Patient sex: M
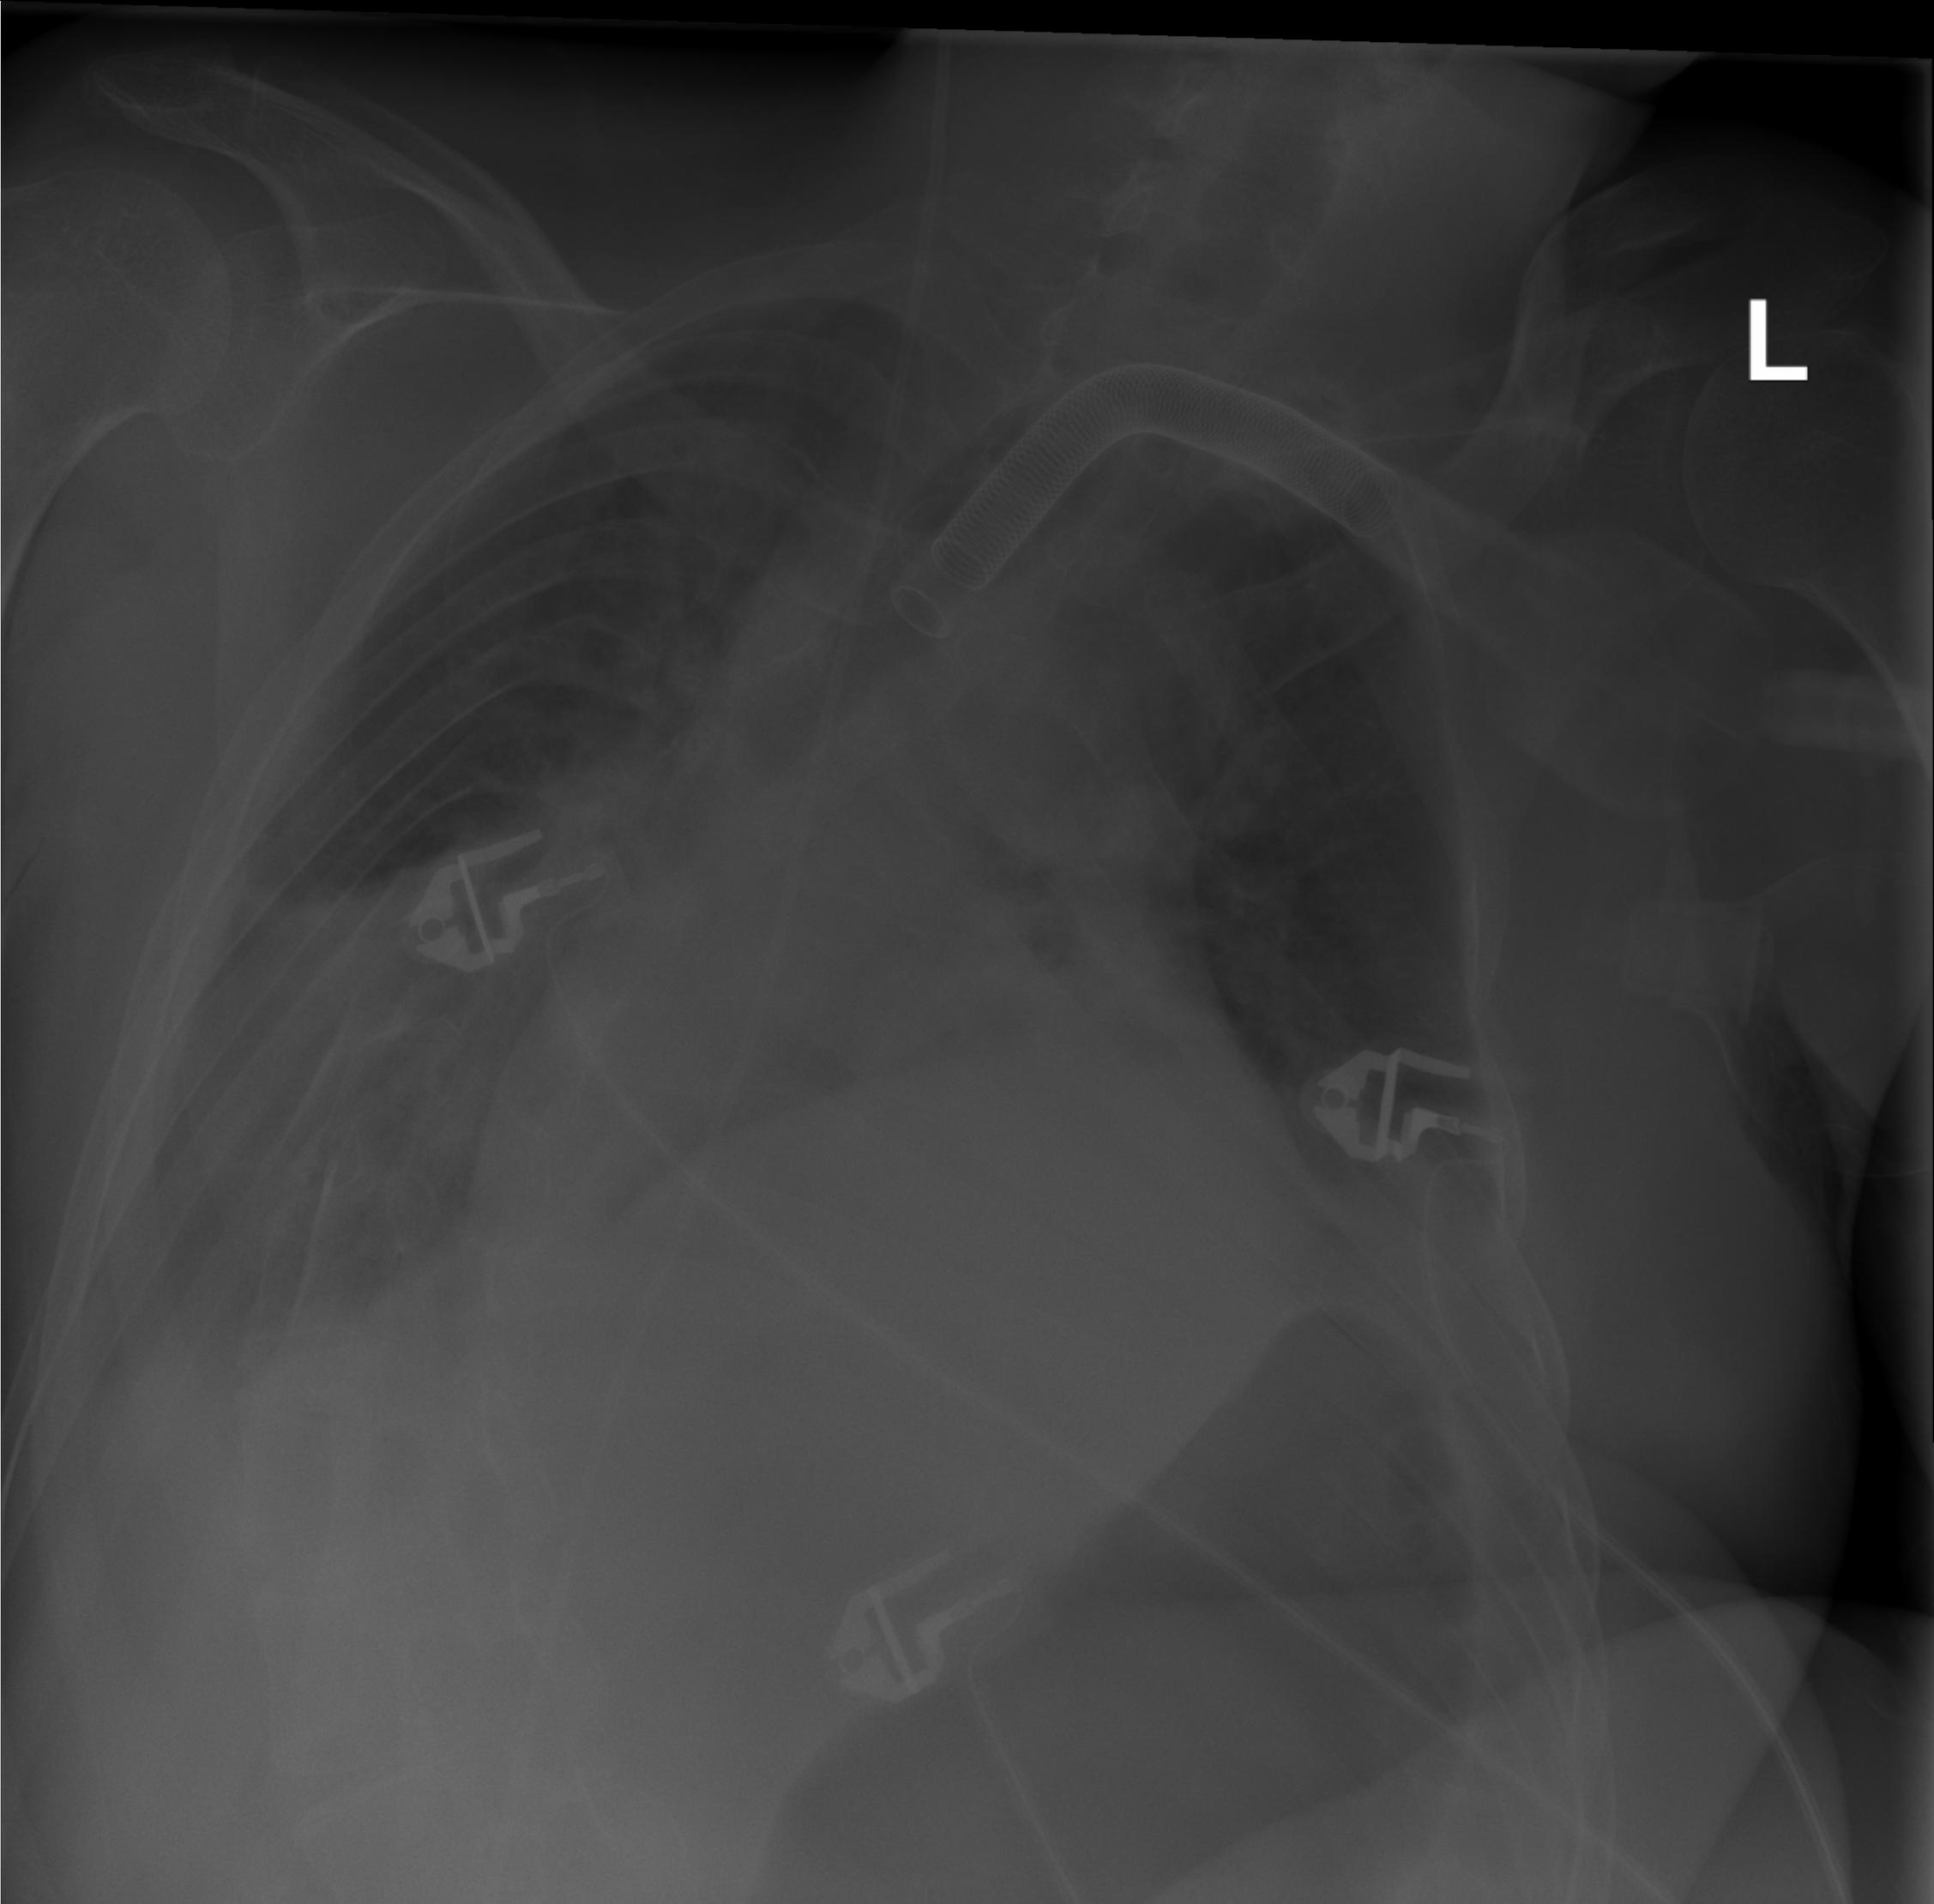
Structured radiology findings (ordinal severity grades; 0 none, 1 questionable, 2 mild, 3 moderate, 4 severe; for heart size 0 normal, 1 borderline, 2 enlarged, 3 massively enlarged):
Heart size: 0
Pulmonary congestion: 0
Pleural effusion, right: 1
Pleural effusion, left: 1
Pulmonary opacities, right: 2
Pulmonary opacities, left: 0
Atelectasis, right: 1
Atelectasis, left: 0